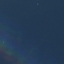
Land use / land cover: SeaLake